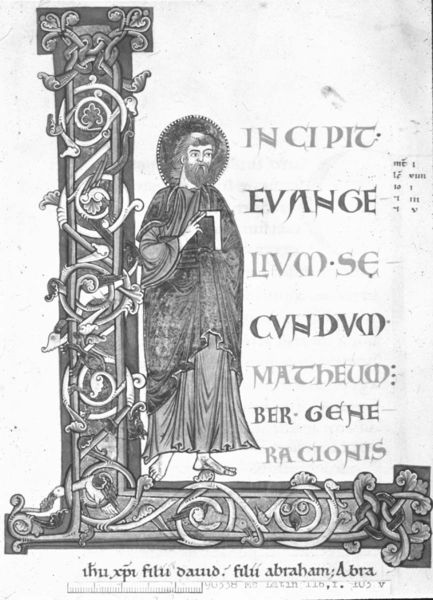
Titel: Miniatur
Institution: Paris, Bibliothèque Nationale
Schlagwörter: mann, malerei, ornament, bart, gewand, england, ranken, schrift, verzierung, barfuss, buch, fuss, druck, seite, text, buchstaben, initiale, blütenranken, rauten, zacken, heiligenschein, nimbus, mittelalter, mönch, heiliger, lineal, jünger, schwarzwei´ß, latein, zirkel, apostel, buchmalerei, lindwurm, evangelium, l, zackenstil, envangelium, halbuntiale, pflan, zenpflanzen